Question: I need help on storing two columns of a html table to a Javascript array.
I create the table dynamically using php. following is my php code;
'''
$inc = 1;
foreach($result as $element) {
echo "<tr><td>".$element['qs_id']."</td>";
echo "<td>".$element['qs_desc']."</td>";
echo "<td><input type="radio" name="select".$inc."" value="0" ";
if($element['qq_rate'] == '0') echo "checked="checked"";
echo "></input></td>";
echo " <td><input type="radio" name="select".$inc."" value="1"";
if($element['qq_rate'] == '1') echo "checked="checked"";
echo "></input></td>";
echo " <td><input type="radio" name="select".$inc."" value="2"";
if($element['qq_rate'] == '2') echo "checked="checked"";
echo "></input></td>";
echo " <td><input type="radio" name="select".$inc."" value="3"";
if($element['qq_rate'] == '3') echo "checked="checked"";
echo "></input></td>";
echo " <td><input type="radio" name="select".$inc."" value="na"";
if($element['qq_rate'] == '') echo "checked="checked"";
echo "></input></td>";
echo "</tr>";
$inc = $inc +1;
}
'''
This populates the html table with relevant 'id','desc' etc from the database. Then it writes radio buttons with a unique tag name for each of them.
The result looks like following;

I want to store the id in the first column and its relevant rating (ie. 1,2,3,na) to a Javascript array.
Please help.
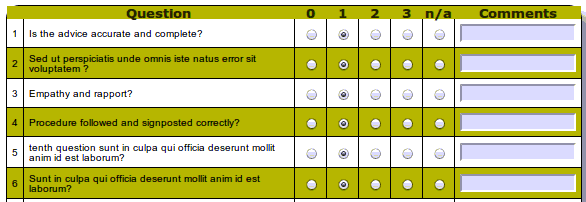
Answer: If you have jQuery already included or free to use it you can try the following code:
'''
var data = [];
$('table tr').each(function(){
var row = $(this);
var id = row.find('td:first').text();
if ($.isNumeric(id)) {
var selectedRadio = row.find(':radio[name=select' + id + ']:checked');
data.push([id, selectedRadio.val()]);
}
});
alert(data);
'''
<URL>
If not it will be little more complex to iterate over DOM-elements but still doable )